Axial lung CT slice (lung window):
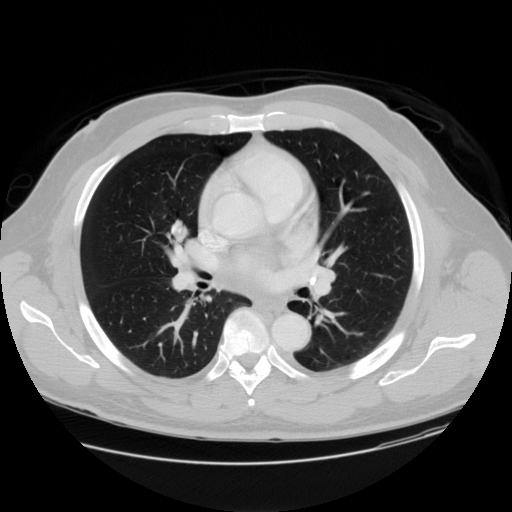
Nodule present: yes
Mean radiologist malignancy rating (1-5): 3.667